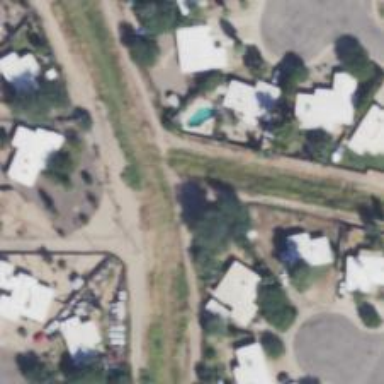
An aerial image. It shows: Alleyway designated as service road.